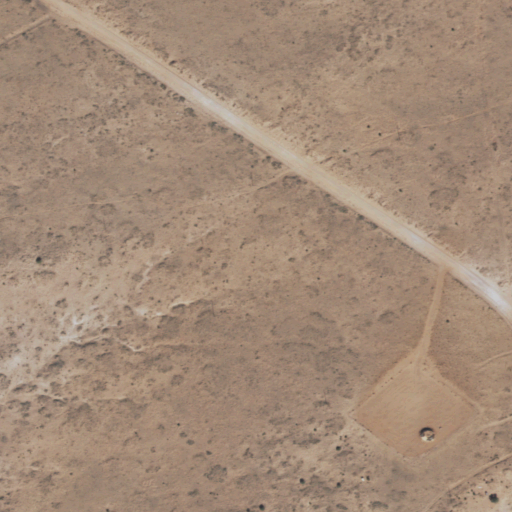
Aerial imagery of mountain in Arizona named Dry Mesa containing only shrub